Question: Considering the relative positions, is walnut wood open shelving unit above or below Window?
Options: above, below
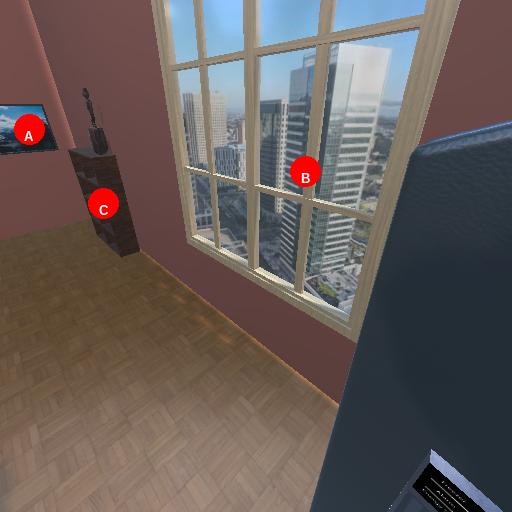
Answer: above